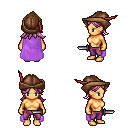
a pixel art fantasy rpg character, female body template, human, tanned skin, lavender cape, magenta pants, pink loose hair, leather cap, dagger, four views (front, back, left, right), 2x2 character sprite sheet, small pixel art, hard edges, no anti-aliasing